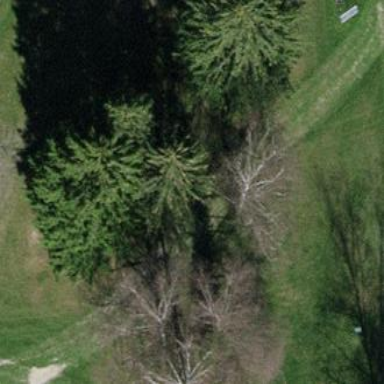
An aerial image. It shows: Grassy area with golf cart path running through it.